Field crop: maize
Growth stage: 2
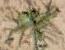
Species: salsola